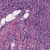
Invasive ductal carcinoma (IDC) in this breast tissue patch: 1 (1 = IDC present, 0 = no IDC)